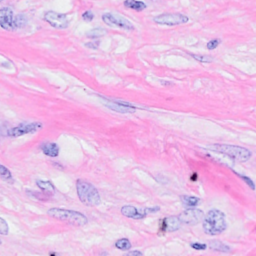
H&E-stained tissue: Breast